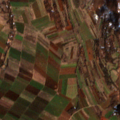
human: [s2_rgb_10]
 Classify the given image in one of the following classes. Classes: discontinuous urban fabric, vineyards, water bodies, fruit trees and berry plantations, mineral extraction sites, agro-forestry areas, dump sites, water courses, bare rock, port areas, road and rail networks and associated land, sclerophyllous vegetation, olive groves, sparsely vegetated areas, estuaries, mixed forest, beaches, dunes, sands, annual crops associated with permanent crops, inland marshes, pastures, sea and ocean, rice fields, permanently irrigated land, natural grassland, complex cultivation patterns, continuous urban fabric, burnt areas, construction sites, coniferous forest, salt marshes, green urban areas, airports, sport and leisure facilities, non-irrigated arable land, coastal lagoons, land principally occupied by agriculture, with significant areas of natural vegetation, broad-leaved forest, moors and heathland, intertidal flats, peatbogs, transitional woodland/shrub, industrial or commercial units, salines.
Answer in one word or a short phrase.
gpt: non-irrigated arable land, complex cultivation patterns, land principally occupied by agriculture, with significant areas of natural vegetation, broad-leaved forest